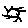
Label: sun